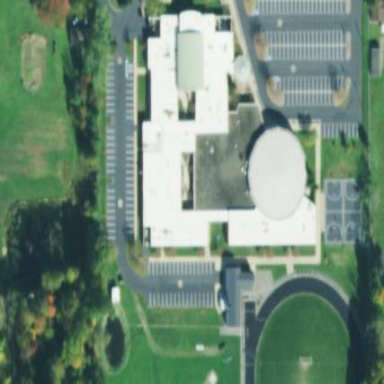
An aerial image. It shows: School building.